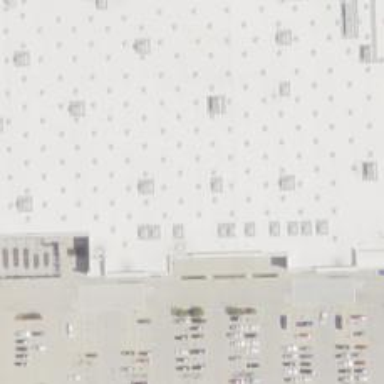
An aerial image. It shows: Retail building housing supermarket.